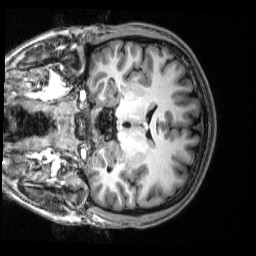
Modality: T1w
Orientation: coronal
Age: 20
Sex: male
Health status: healthy
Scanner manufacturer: siemens
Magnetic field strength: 3 T
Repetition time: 2.53 s
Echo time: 0.00339 s